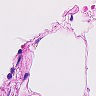
Metastatic tissue present: no